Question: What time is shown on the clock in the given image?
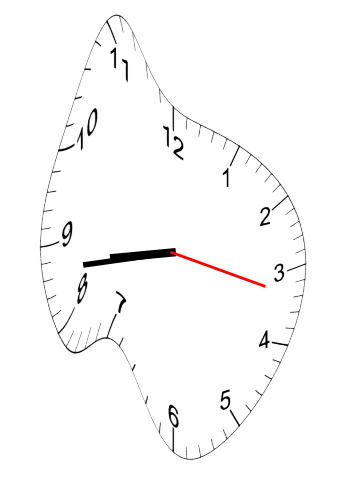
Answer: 08:43:17